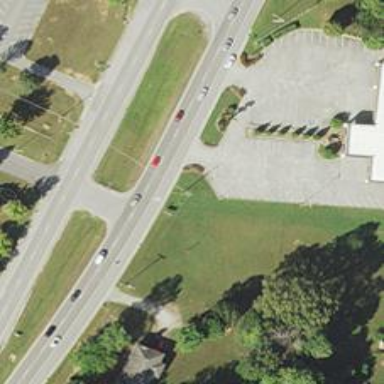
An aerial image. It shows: Asphalt trunk highway.